Brain MRI, t1w sequence, axial 2D slice.
Patient: age 37, sex F, weight 95 kg, height 1.95 m
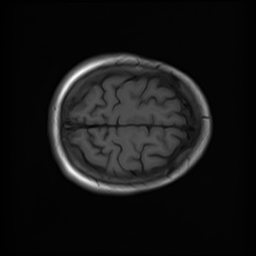